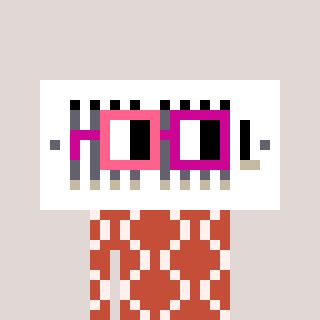
a pixel art character with square pink and red glasses, a vent-shaped head and a rust-colored body on a warm background